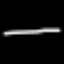
Label: line